Question: I am a beginner in Client Server application and developing very basic one with Java Servlet on Server side and JavaScript on client side.
I am using POST request of AJAX on the client side (index.html) like this:
'''
<!DOCTYPE html>
<html>
<head>
<script src="https://ajax.googleapis.com/ajax/libs/jquery/1.11.3/jquery.min.js"></script>
<script>
$(document).ready(function(){
$("button").click(function(){
$.post("/Serve",
{
name: "Donald Duck",
city: "Duckburg"
},
function(data, status) {
alert("Data: " + data + "
Status: " + status);
}
);
});
});
</script>
</head>
<body>
<button>Send an HTTP POST request to a page and get the result back</button>
</body>
</html>
'''
I am using GlassFish ver 4.1 and the Servlet code (myServe.java) looks like this:
'''
public class MyServe extends HttpServlet {
@Override
public void doPost(HttpServletRequest request, HttpServletResponse response)
throws IOException{
PrintWriter out = response.getWriter();
out.print("HI");
}
}
'''
Ideally the response should go to data variable in AJAX function and it should display that on button click, but the alert screen just displays the JS code again:

Can anybody tell me where I am going wrong?
Also web.xml file is this:
'''
<?xml version="1.0" encoding="UTF-8"?>
<web-app version="3.0" xmlns="http://java.sun.com/xml/ns/javaee" xmlns:xsi="http://www.w3.org/2001/XMLSchema-instance" xsi:schemaLocation="http://java.sun.com/xml/ns/javaee http://java.sun.com/xml/ns/javaee/web-app_3_0.xsd">
<servlet>
<servlet-name>MyServe</servlet-name>
<servlet-class>org.MyServe</servlet-class>
</servlet>
<servlet-mapping>
<servlet-name>MyServe</servlet-name>
<url-pattern>/Serve</url-pattern>
</servlet-mapping>
</web-app>
'''
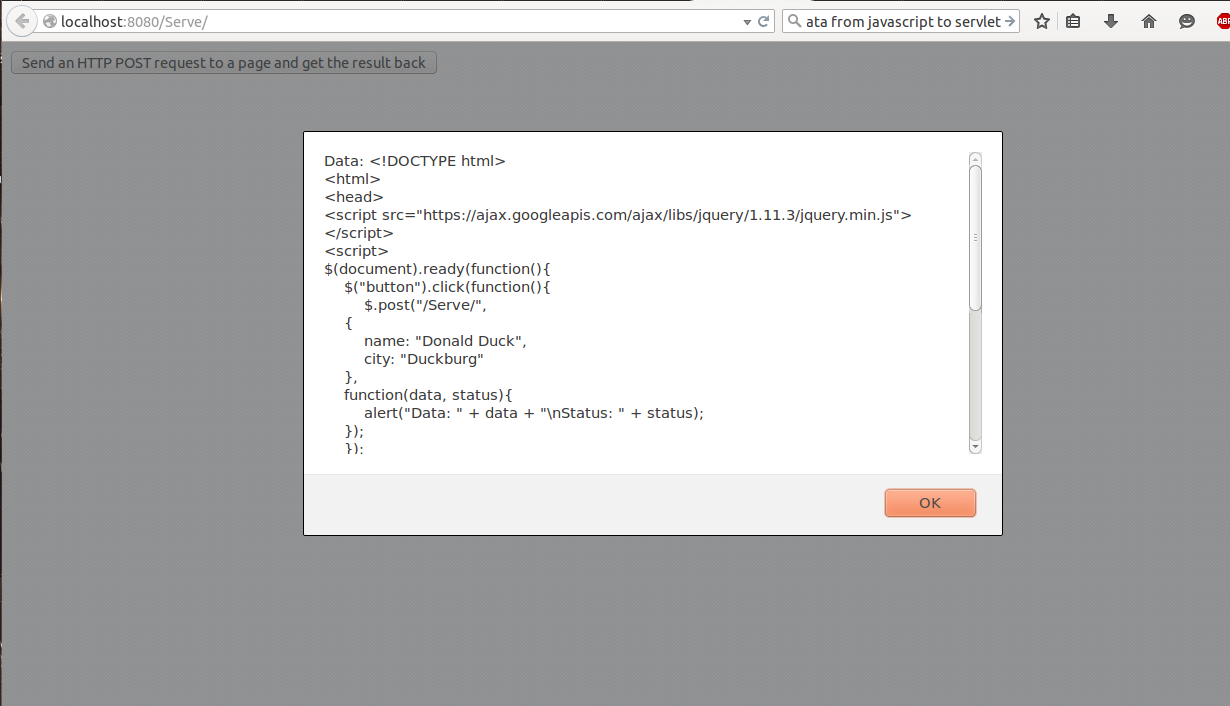
Answer: ajax request is going to wrong controller please make some correction into ajax request by remove '/' from 'Serve'
'''
$("button").click(function(){
$.post("Serve",
{
name: "Donald Duck",
city: "Duckburg"
},
function(data, status) {
alert("Data: " + data + "
Status: " + status);
}
);
'''
I think it will help you.